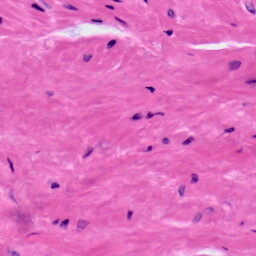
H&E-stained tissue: Prostate